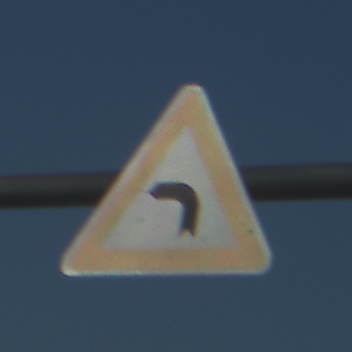
Verkehrszeichen: KurveLinks
Umgebung: Outdoor, Nature
Tageszeit: MorningAfternoon
Wetter: Clear
Licht: Natural
Jahreszeit: NotSpecified
Kontrast: HighContrast